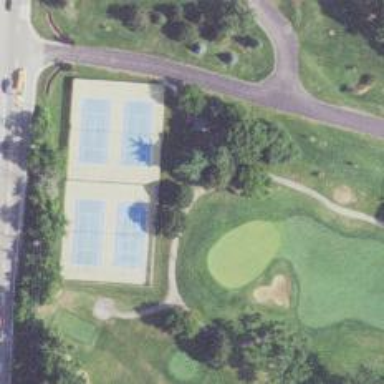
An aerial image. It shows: Path for both road and golf.